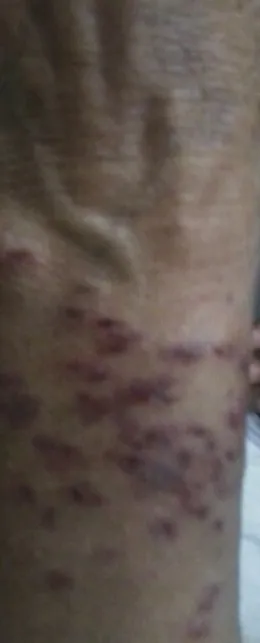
Left forearm showing human bite marks.
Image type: medical_photograph (skin_photograph)